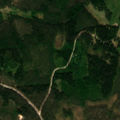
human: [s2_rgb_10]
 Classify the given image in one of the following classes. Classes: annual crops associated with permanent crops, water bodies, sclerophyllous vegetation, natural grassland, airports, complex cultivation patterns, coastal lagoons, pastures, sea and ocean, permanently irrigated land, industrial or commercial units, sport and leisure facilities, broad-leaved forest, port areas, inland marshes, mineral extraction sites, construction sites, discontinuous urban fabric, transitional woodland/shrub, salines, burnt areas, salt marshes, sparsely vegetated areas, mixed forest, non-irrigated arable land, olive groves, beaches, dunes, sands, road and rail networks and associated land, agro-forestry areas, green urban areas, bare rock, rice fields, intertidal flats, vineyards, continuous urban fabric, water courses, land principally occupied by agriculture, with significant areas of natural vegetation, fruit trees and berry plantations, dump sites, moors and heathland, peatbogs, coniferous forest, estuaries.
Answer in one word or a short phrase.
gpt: coniferous forest, mixed forest, transitional woodland/shrub